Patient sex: F
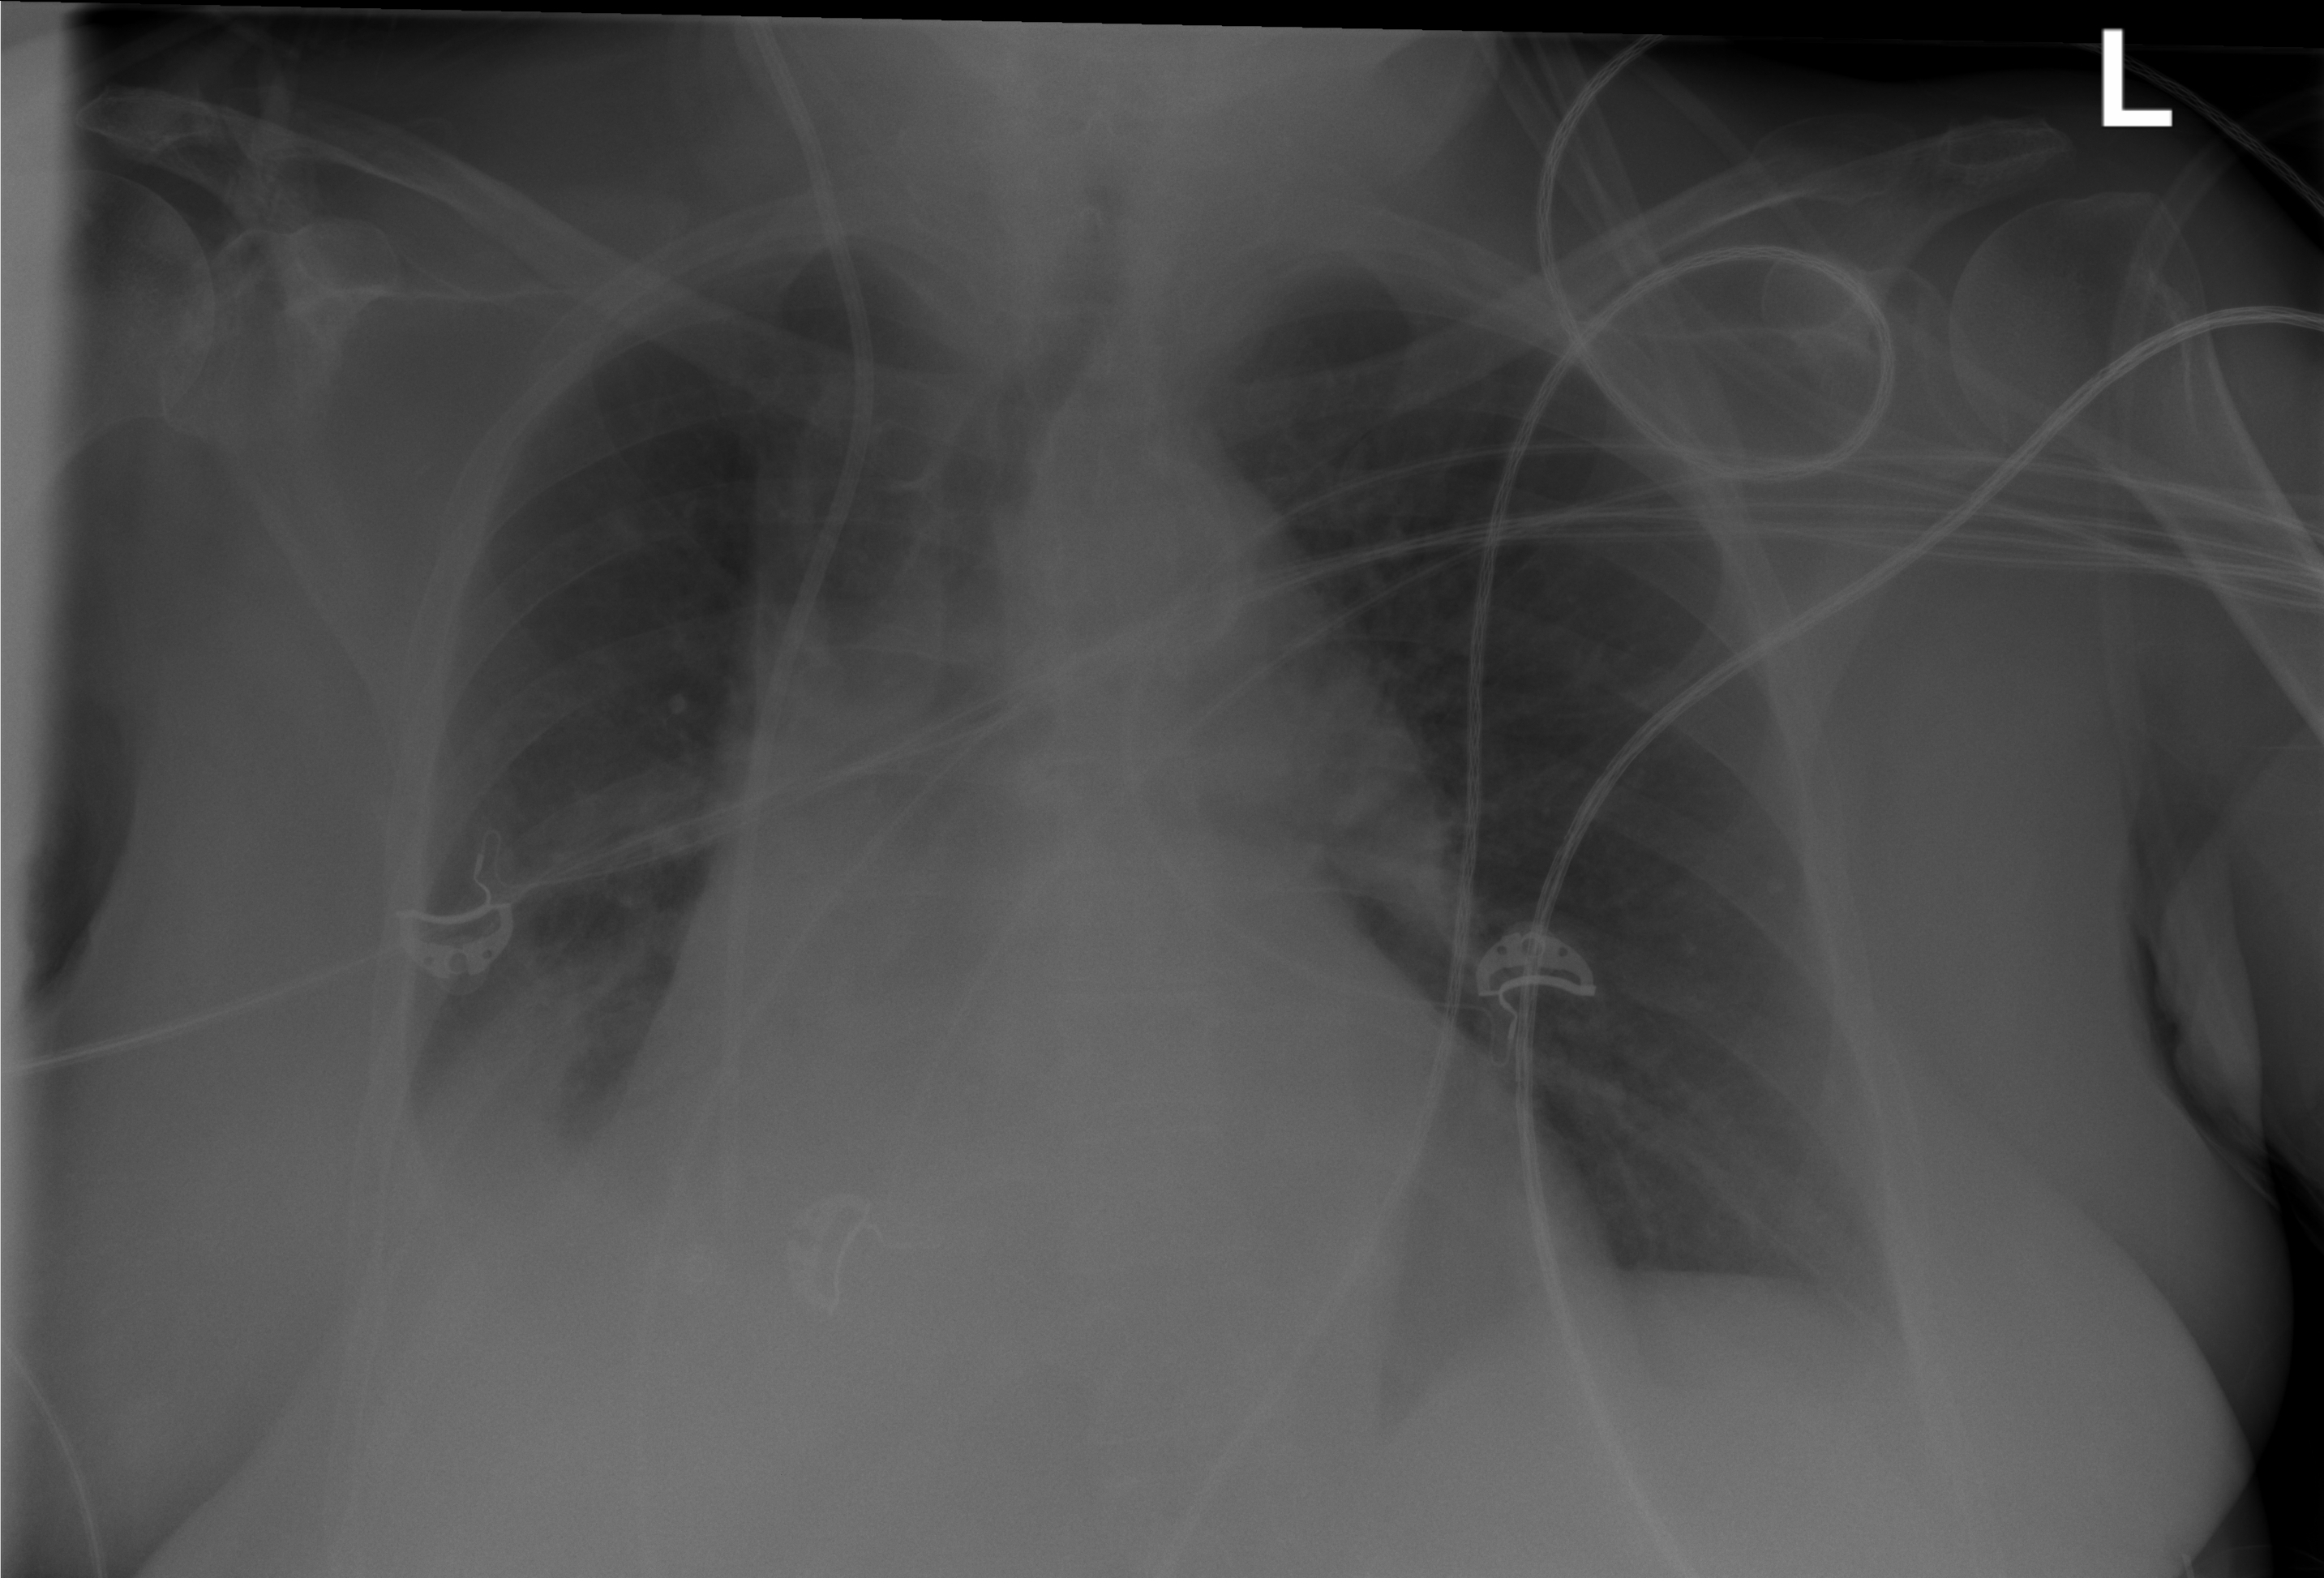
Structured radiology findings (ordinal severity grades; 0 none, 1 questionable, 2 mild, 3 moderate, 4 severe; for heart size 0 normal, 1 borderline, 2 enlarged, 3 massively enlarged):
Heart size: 2
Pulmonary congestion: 0
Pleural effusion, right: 2
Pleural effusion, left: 0
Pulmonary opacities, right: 0
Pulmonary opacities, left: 0
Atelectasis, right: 2
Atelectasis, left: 0